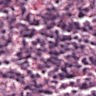
Metastatic tissue present: no